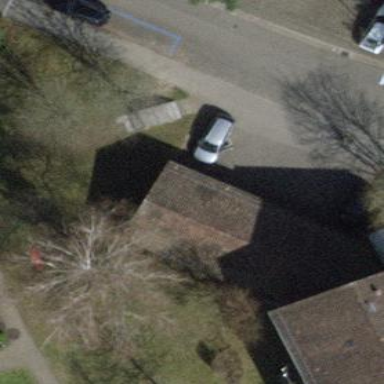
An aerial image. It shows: Garages with gabled roofs.